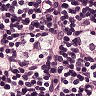
Metastatic tissue present: no